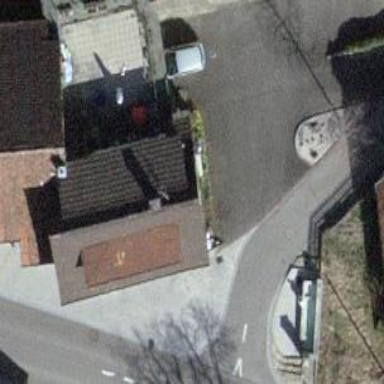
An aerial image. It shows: Building with tile roof.